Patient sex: M
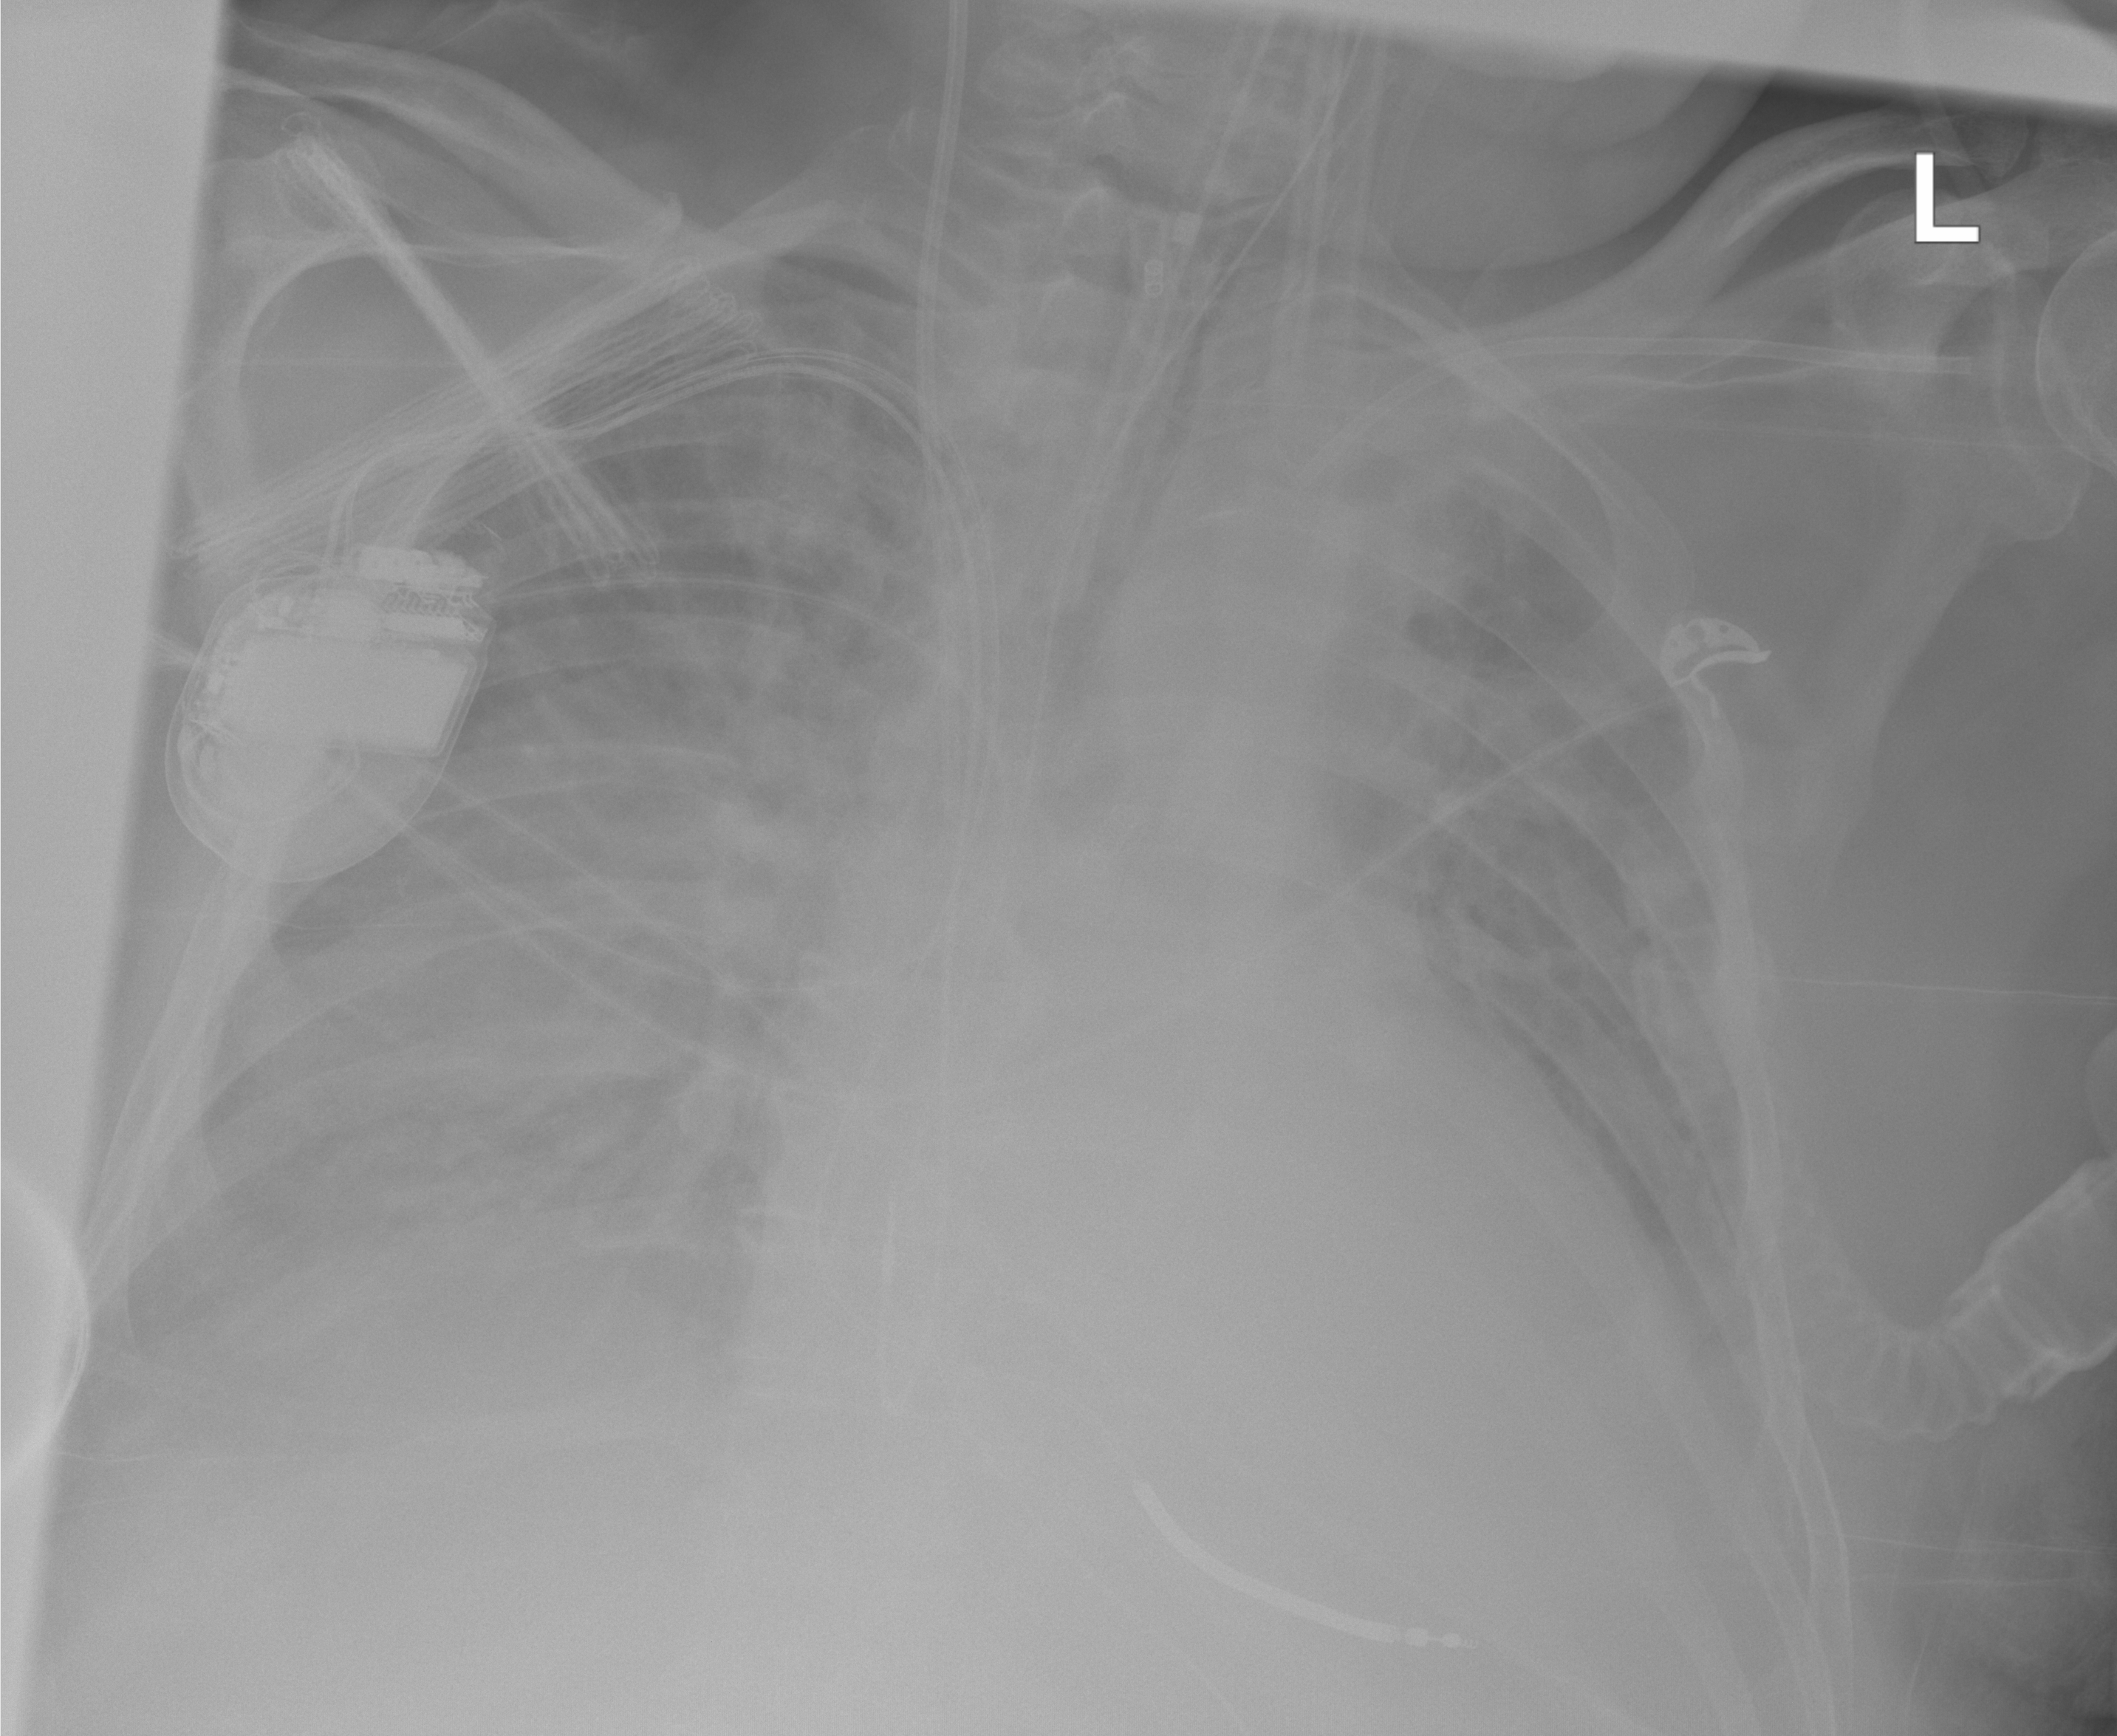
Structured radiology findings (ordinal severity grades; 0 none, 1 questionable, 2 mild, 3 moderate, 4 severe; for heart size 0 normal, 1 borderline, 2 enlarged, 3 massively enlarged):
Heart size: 2
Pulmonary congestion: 2
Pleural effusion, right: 2
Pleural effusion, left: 0
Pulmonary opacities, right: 2
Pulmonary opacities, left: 2
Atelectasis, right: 0
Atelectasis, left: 0